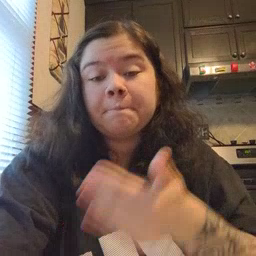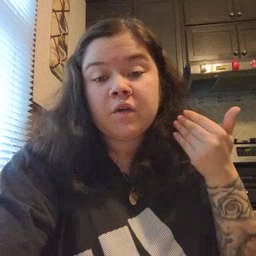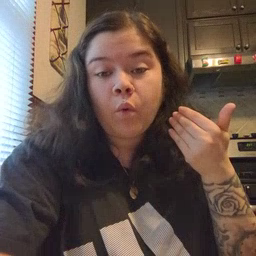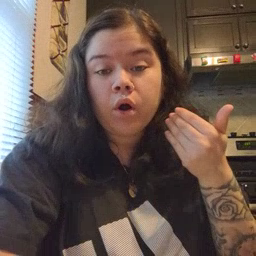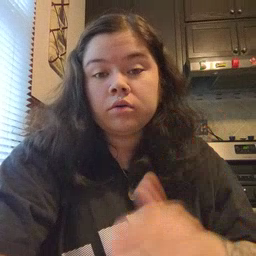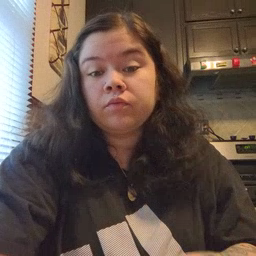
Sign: before